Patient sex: M
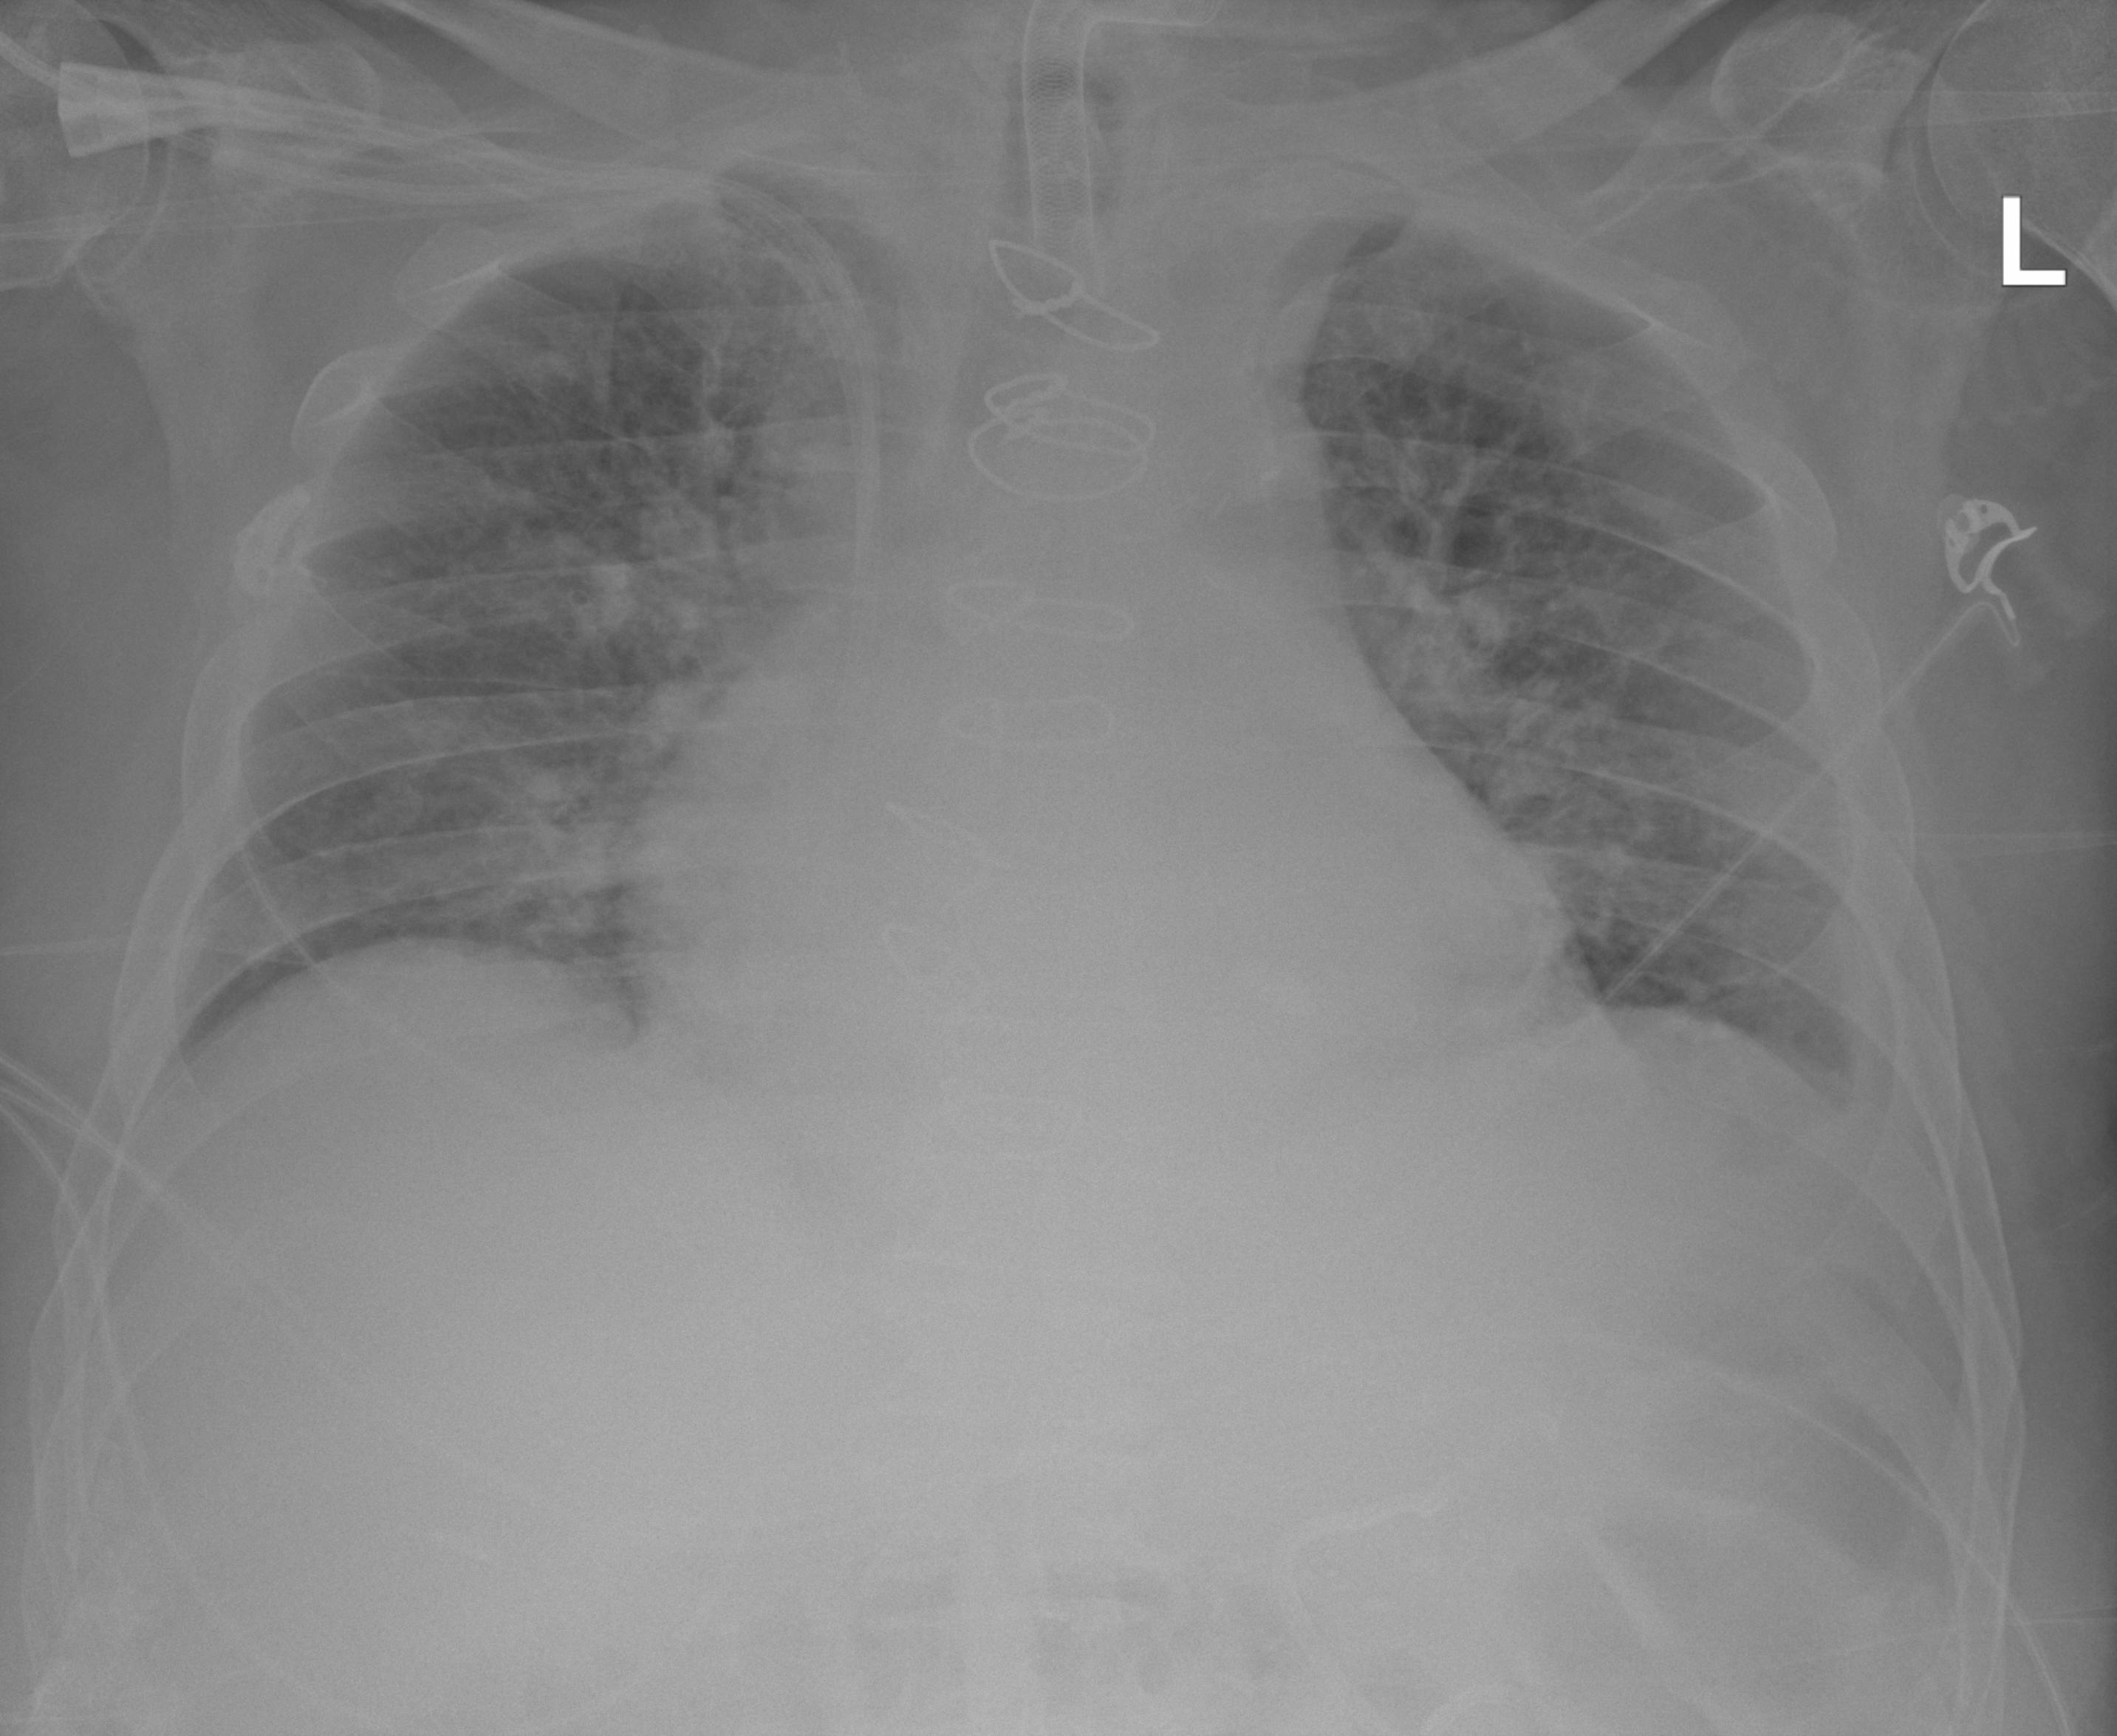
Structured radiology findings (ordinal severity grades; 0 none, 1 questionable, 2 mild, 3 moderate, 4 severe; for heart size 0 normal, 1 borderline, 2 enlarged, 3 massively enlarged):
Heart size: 2
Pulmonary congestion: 2
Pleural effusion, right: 1
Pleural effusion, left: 2
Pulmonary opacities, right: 1
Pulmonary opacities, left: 1
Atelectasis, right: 2
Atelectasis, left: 2